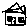
Label: house